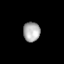
Tissue: lung
Cell type: Endothelial cells
Senescence score: 0.614
Nuclear area (px): 320
Mean DAPI intensity: 174.406